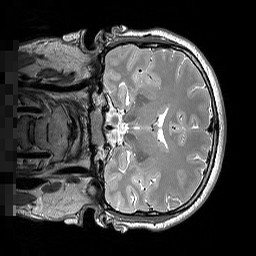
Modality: T2w
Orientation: coronal
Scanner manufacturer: siemens
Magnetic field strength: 3 T
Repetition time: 2.5 s
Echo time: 0.144 s